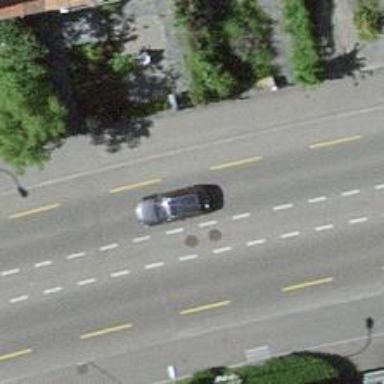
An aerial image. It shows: Asphalt road with primary importance. There are sidewalks on both sides and dedicated lane for cycling on both sides as well.